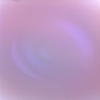
Label: sunburn